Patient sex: M
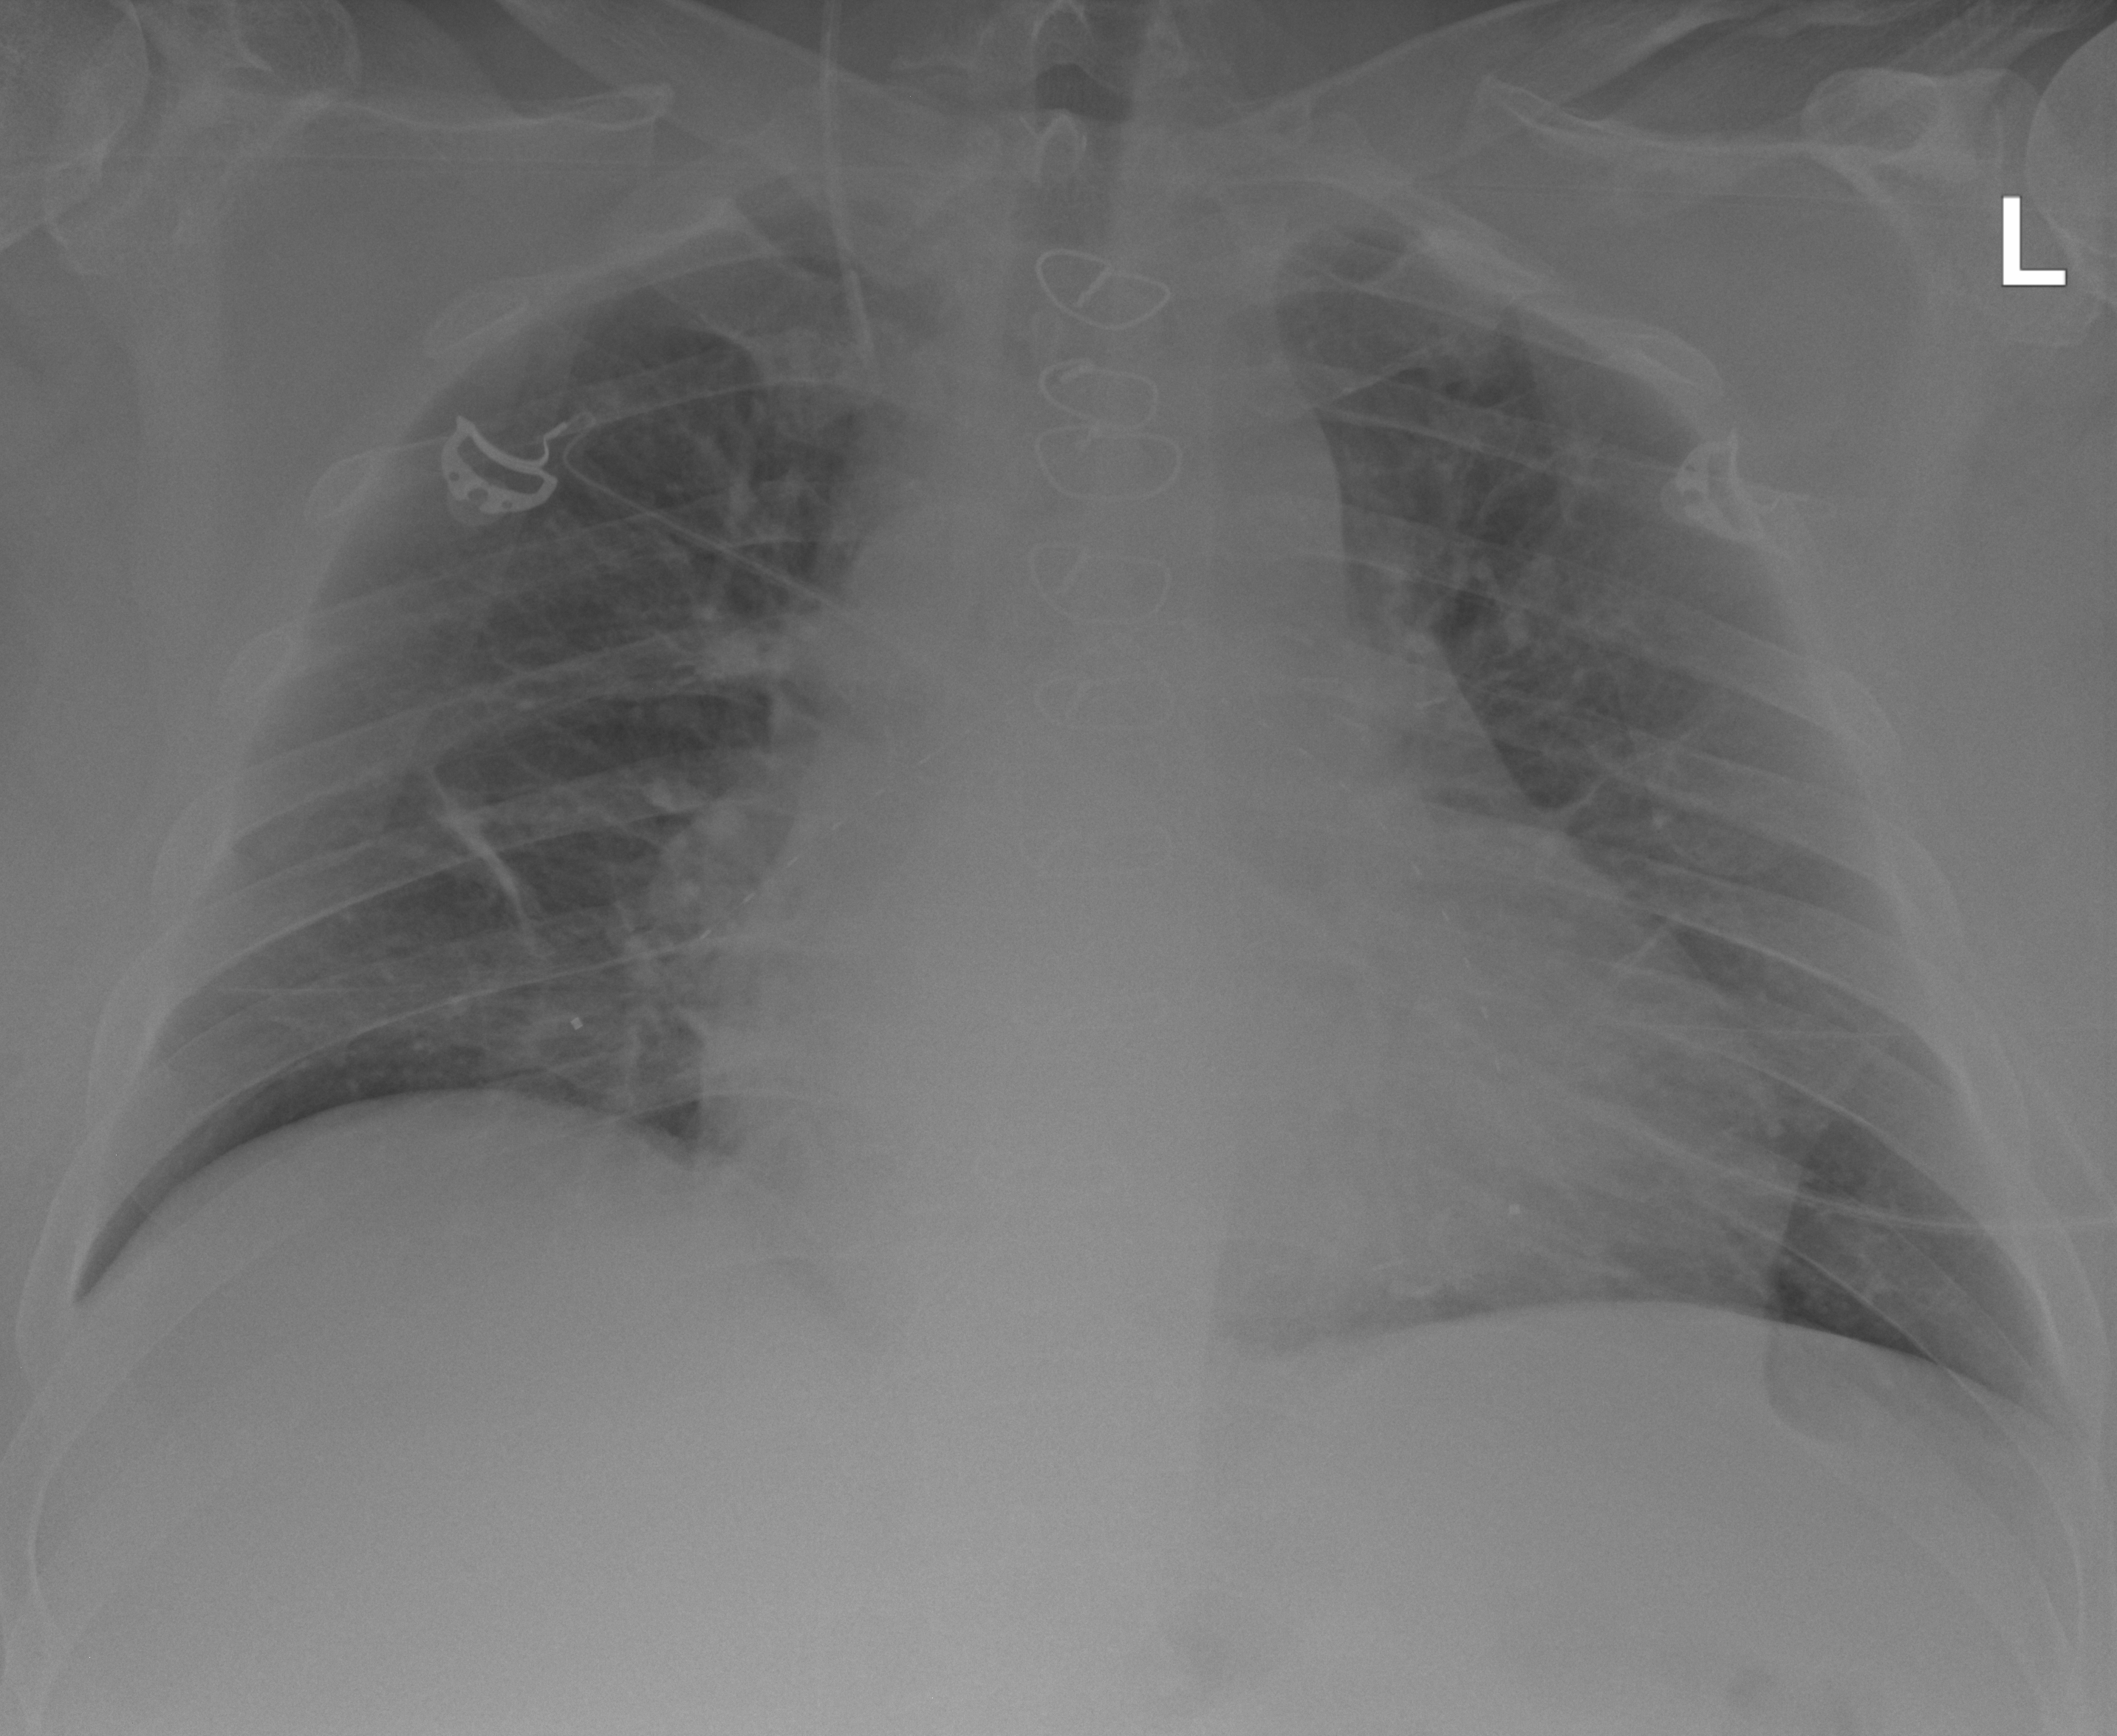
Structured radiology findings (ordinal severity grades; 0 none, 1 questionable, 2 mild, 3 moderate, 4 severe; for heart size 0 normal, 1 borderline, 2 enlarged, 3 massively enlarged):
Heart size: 2
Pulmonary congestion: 2
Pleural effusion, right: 0
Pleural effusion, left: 0
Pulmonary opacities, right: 2
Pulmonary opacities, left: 0
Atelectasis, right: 2
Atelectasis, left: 2